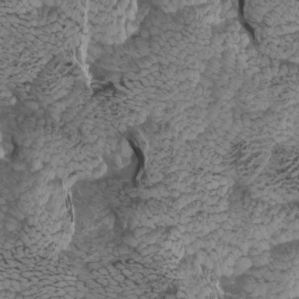
Label: non_frost